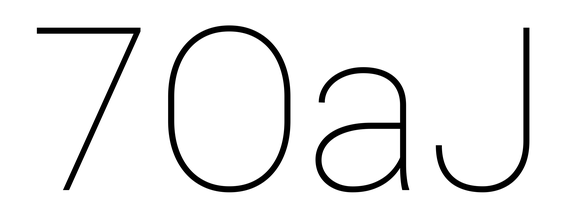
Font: Roboto_Thin